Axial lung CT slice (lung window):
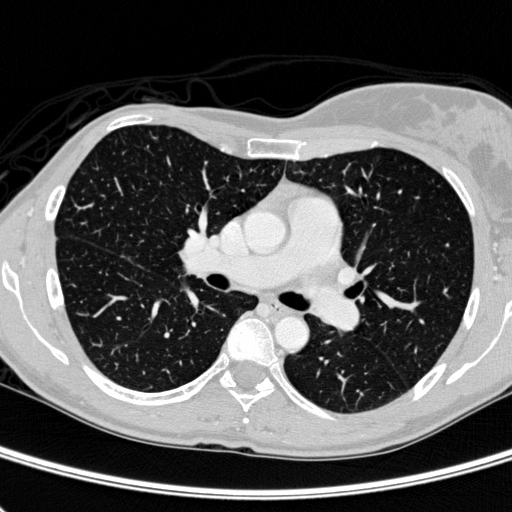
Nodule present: no